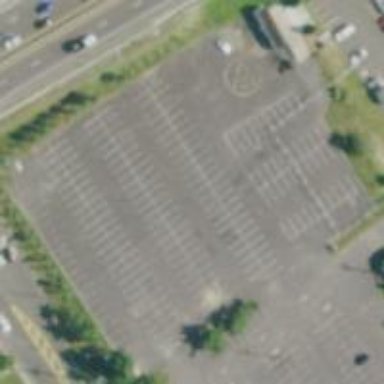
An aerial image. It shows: Parking area.